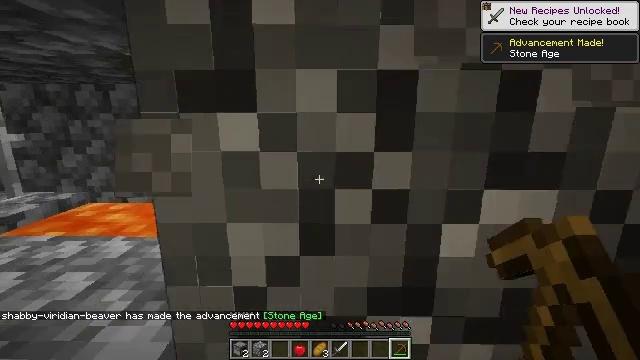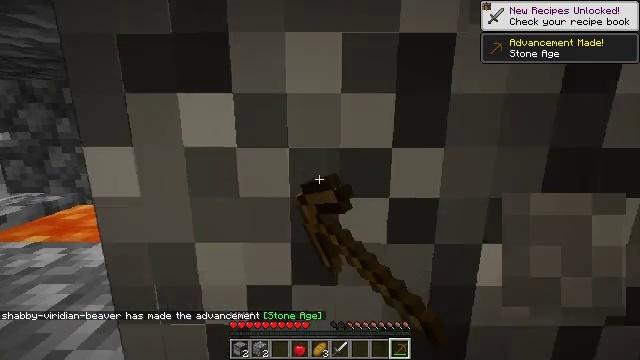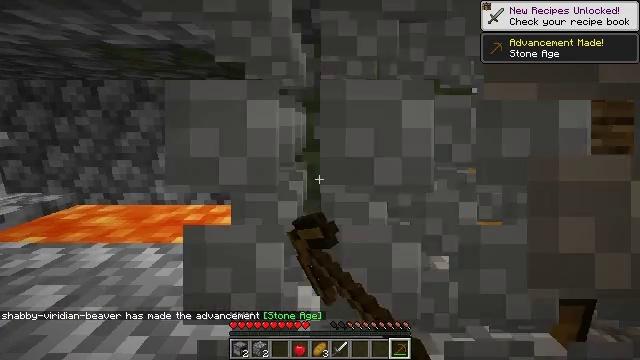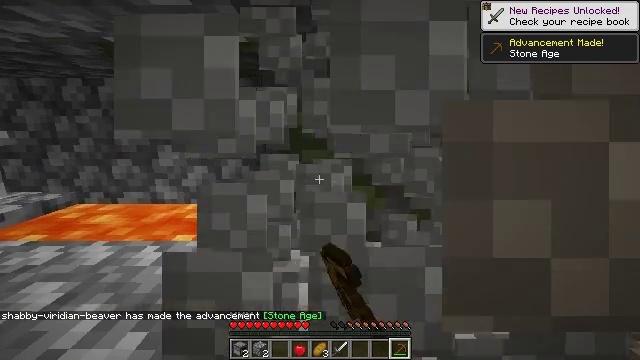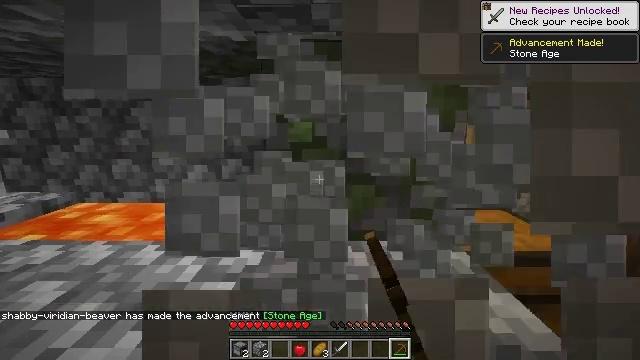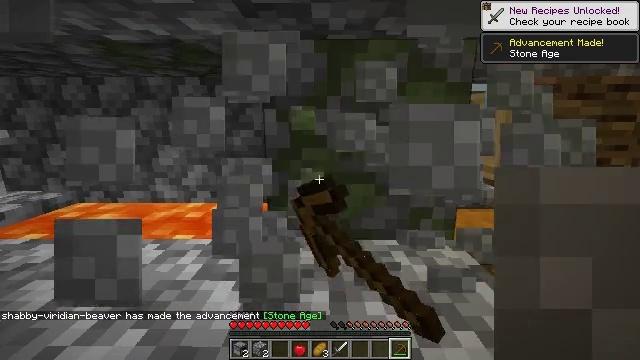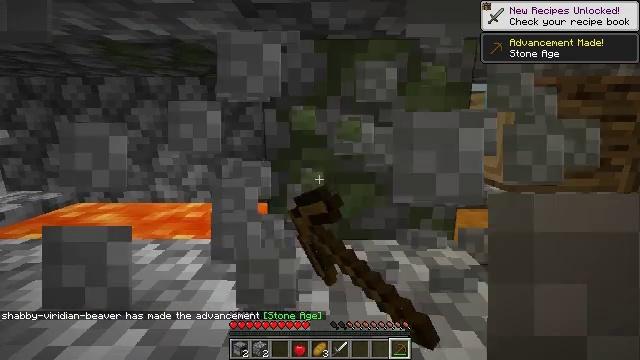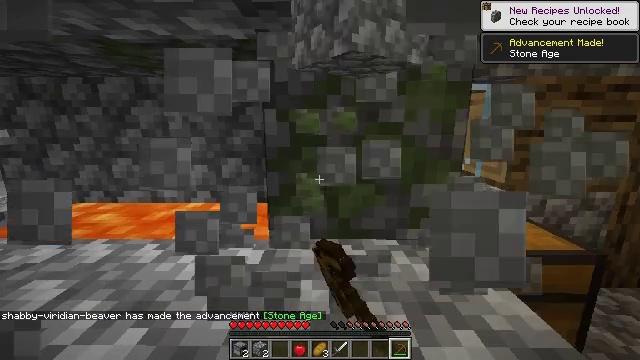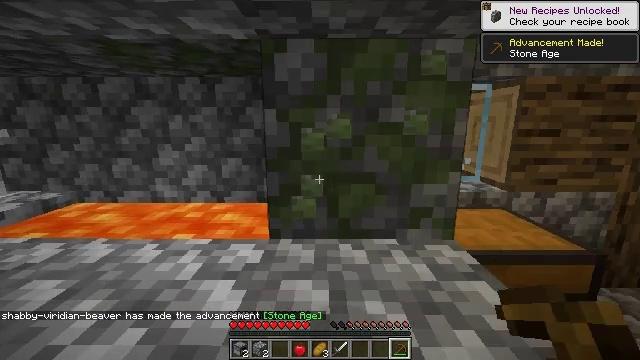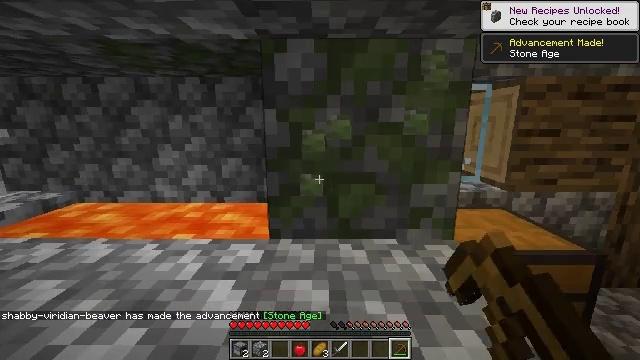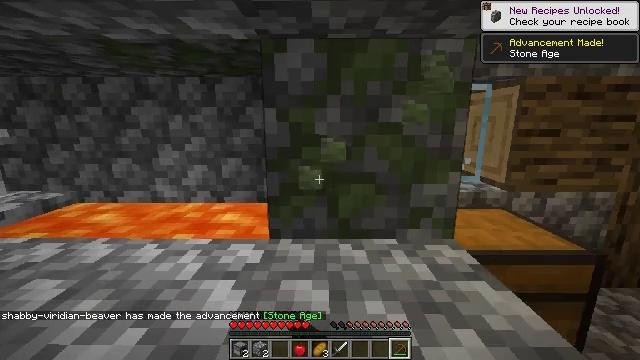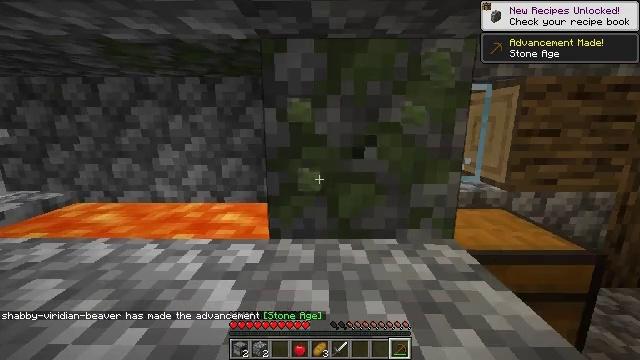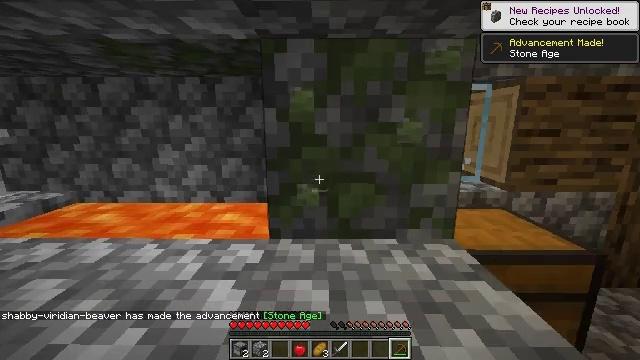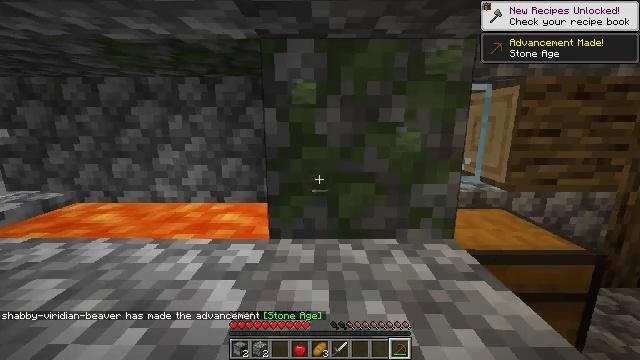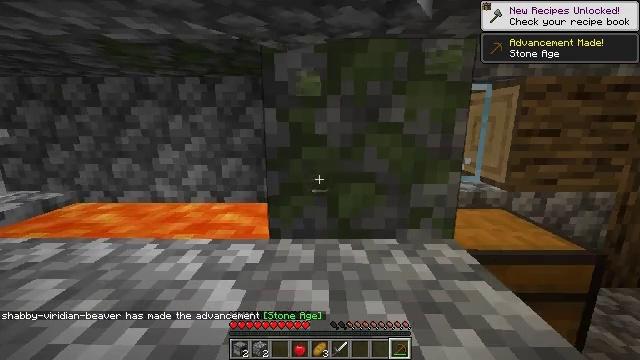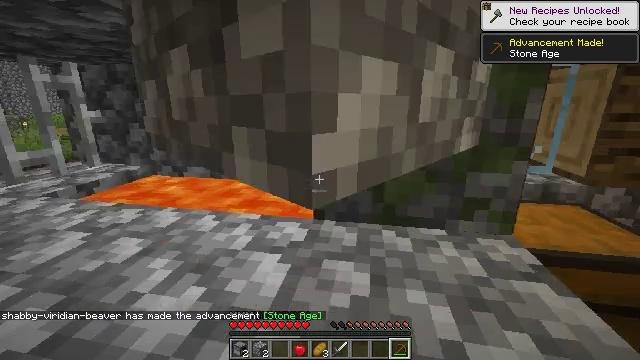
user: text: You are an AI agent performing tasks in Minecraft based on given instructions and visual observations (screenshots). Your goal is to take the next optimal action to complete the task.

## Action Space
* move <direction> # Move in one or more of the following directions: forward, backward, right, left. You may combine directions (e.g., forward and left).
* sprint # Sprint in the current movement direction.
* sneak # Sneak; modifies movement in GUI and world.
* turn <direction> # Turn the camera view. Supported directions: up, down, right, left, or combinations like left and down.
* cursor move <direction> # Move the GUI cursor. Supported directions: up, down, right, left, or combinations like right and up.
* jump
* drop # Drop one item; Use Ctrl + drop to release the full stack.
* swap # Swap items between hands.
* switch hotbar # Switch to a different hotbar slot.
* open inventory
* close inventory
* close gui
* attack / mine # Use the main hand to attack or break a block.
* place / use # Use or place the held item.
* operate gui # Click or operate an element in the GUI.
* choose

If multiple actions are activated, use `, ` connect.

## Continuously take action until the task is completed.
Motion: motion action
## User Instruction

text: Mine cobblestone underground.
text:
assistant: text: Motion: move forward, attack / mine
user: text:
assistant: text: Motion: attack / mine
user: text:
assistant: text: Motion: attack / mine
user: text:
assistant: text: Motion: attack / mine
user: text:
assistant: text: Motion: attack / mine
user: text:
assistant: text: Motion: attack / mine
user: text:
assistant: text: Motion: attack / mine
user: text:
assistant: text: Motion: attack / mine
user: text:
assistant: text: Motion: attack / mine
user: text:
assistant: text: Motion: attack / mine
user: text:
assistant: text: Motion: attack / mine
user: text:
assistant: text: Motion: no_op
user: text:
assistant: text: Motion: no_op
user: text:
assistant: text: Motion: no_op
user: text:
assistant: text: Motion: turn left and down
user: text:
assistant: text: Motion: turn left and down
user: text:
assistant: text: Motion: turn left and down
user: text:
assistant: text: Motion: turn left and down
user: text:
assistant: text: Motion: turn left
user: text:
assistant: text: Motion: no_op
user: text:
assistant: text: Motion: no_op
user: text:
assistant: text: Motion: turn right
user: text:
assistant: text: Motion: move forward
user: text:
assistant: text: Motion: move forward
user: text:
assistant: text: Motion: move forward, turn left
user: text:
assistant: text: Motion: move forward, turn left
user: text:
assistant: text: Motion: move forward, turn left
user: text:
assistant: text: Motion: move forward, turn left
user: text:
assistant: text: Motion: turn left and down
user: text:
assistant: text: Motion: turn left and down